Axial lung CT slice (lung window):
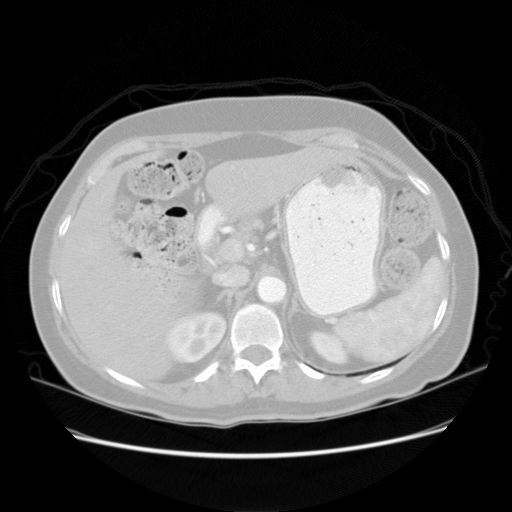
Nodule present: no